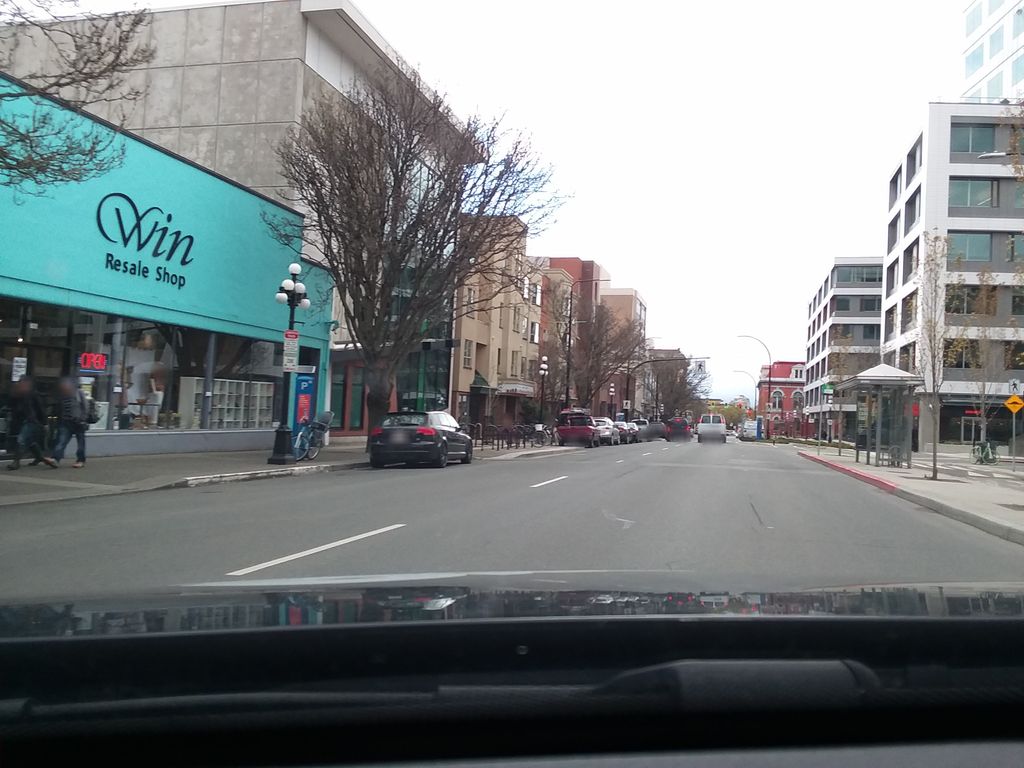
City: victoria